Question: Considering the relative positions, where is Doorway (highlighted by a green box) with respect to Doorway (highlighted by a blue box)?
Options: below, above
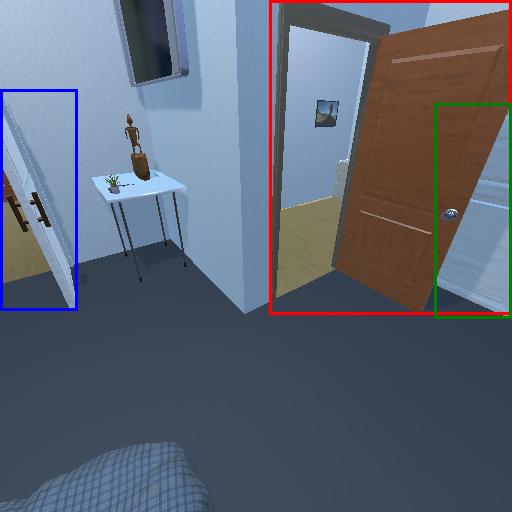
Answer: below